Question: ## Background
Google has recently published a new version of Android, which has a contact app that look like this :

## The problem
I need to mimic this kind of list, but I can't find out how to do it well.
This consists of 3 main components:
1. the stickey titles, which stay as long as the top contact has the name that starts with this letter.
2. The circular photos or circle+letter (for contacts that don't have photos)
3. the PagerTitleStrip, which has uniform spacing between the items, and tries to show them all on the screen (or allow to scroll if needed).
## What I've found
1. There are plenty of third party libraries, but that handle stickey-headers, which are a part of the items of the listView itself. They don't have the title on the left, but on the top of the items. Here, the left side moves in a different way than the right side. It can stick, and if there is no need to stick (because the section has one item, for example) it scrolls.
2. I've noticed that for the circular photos, I can use the new (?) class called "RoundedBitmapDrawableFactory" (which creates "RoundedBitmapDrawable" ). This will probably allow me to put a photo into a circular shape nicely. However, it won't work for letters (used for contacts that don't have a photo), but I think I can put a textView on top, and set the background to a color. Also, I've noticed that in order to use the "RoundedBitmapDrawable" well (to make it truly circular), I must provide it with a square sized bitmap. Otherwise, it will have a weird shape.
3. I've tried using "setTextSpacing" to minimize the space between the items, but it doesn't seem to work. I also couldn't find any way to style/customize the PagerTitleStrip to be like on the contacts app. I've also tried using "PagerTabStrip" , but it also didn't help.
## The question
How can you mimic the way that Google has implemented this screen?
More specifically:
1. How can I make the left side behave like on the contacts app?
2. Is this the best way to implement the circular photo? Do I really have to crop the bitmap into a square before using the special drawable ? Are there any design guidelines for which colors to use? Is there a more official way to use the circle-text cell?
3. How do you style the PagerTitleStrip to have the same look&feel as on the contacts app?
---
## Github project
EDIT: for #1 and #2, I've made a project on Github, <URL>.
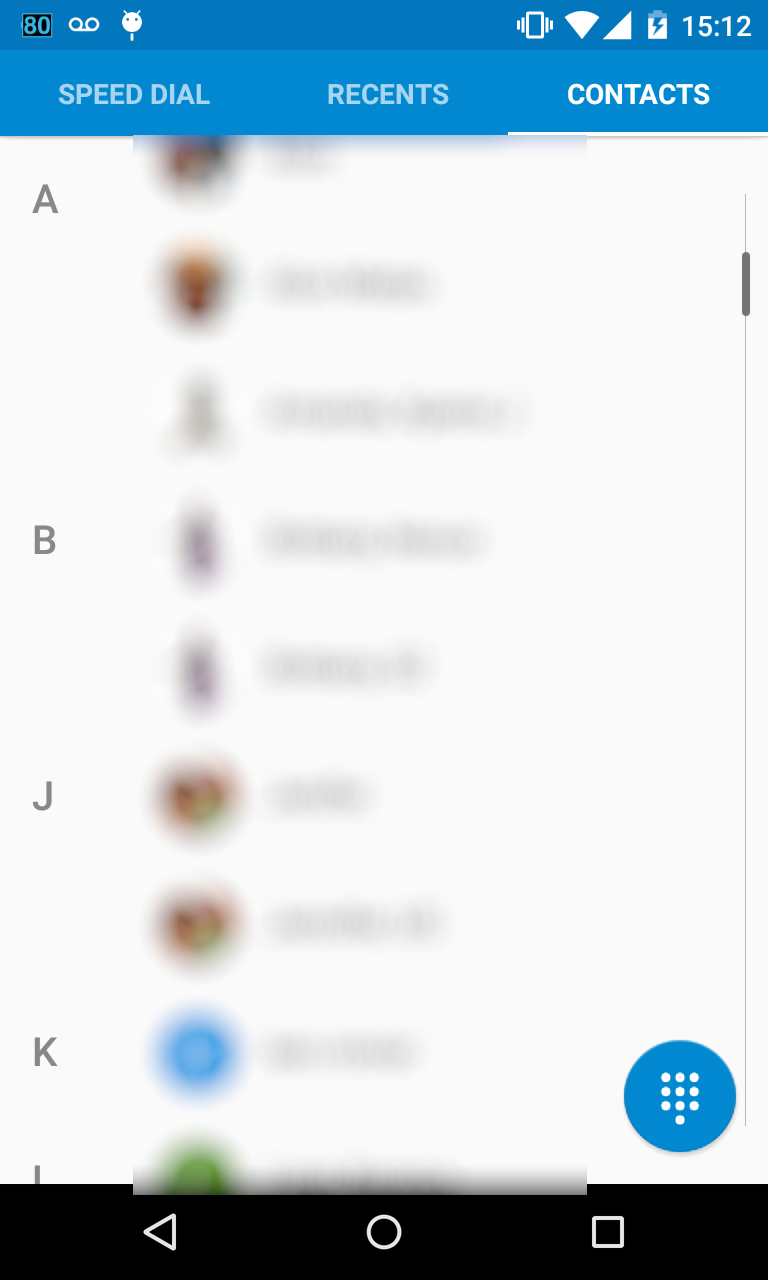
Answer: ok, I've managed to solve all of the issues I've written about:
1.I changed the way that the third party library works (I don't remember where I got the library from, but <URL> , by changing the layout of each row, so that the header would be on the left of the content itself. It's just a matter of a layout XML file and you're pretty much done. Maybe I will publish a nice library for both of those solutions.
2.This is the view I've made. It's not an official implementation (didn't find any), so I made something by myself. It can be more efficient, but at least it's quite easy to understand and also quite flexible:
'''
public class CircularView extends ViewSwitcher {
private ImageView mImageView;
private TextView mTextView;
private Bitmap mBitmap;
private CharSequence mText;
private int mBackgroundColor = 0;
private int mImageResId = 0;
public CircularView(final Context context) {
this(context, null);
}
public CircularView(final Context context, final AttributeSet attrs) {
super(context, attrs);
addView(mImageView = new ImageView(context), new FrameLayout.LayoutParams(LayoutParams.MATCH_PARENT,
LayoutParams.MATCH_PARENT, Gravity.CENTER));
addView(mTextView = new TextView(context), new FrameLayout.LayoutParams(LayoutParams.MATCH_PARENT,
LayoutParams.MATCH_PARENT, Gravity.CENTER));
mTextView.setGravity(Gravity.CENTER);
if (isInEditMode())
setTextAndBackgroundColor("", 0xFFff0000);
}
@Override
protected void onMeasure(final int widthMeasureSpec, final int heightMeasureSpec) {
super.onMeasure(widthMeasureSpec, heightMeasureSpec);
final int measuredWidth = getMeasuredWidth();
final int measuredHeight = getMeasuredHeight();
if (measuredWidth != 0 && measuredHeight != 0)
drawContent(measuredWidth, measuredHeight);
}
@SuppressWarnings("deprecation")
private void drawContent(final int measuredWidth, final int measuredHeight) {
ShapeDrawable roundedBackgroundDrawable = null;
if (mBackgroundColor != 0) {
roundedBackgroundDrawable = new ShapeDrawable(new OvalShape());
roundedBackgroundDrawable.getPaint().setColor(mBackgroundColor);
roundedBackgroundDrawable.setIntrinsicHeight(measuredHeight);
roundedBackgroundDrawable.setIntrinsicWidth(measuredWidth);
roundedBackgroundDrawable.setBounds(new Rect(0, 0, measuredWidth, measuredHeight));
}
if (mImageResId != 0) {
mImageView.setBackgroundDrawable(roundedBackgroundDrawable);
mImageView.setImageResource(mImageResId);
mImageView.setScaleType(ScaleType.CENTER_INSIDE);
} else if (mText != null) {
mTextView.setText(mText);
mTextView.setBackgroundDrawable(roundedBackgroundDrawable);
// mTextView.setPadding(0, measuredHeight / 4, 0, measuredHeight / 4);
mTextView.setTextSize(measuredHeight / 5);
} else if (mBitmap != null) {
mImageView.setScaleType(ScaleType.FIT_CENTER);
mImageView.setBackgroundDrawable(roundedBackgroundDrawable);
mBitmap = ThumbnailUtils.extractThumbnail(mBitmap, measuredWidth, measuredHeight);
final RoundedBitmapDrawable roundedBitmapDrawable = RoundedBitmapDrawableFactory.create(getResources(),
mBitmap);
roundedBitmapDrawable.setCornerRadius((measuredHeight + measuredWidth) / 4);
mImageView.setImageDrawable(roundedBitmapDrawable);
}
resetValuesState(false);
}
public void setTextAndBackgroundColor(final CharSequence text, final int backgroundColor) {
resetValuesState(true);
while (getCurrentView() != mTextView)
showNext();
this.mBackgroundColor = backgroundColor;
mText = text;
final int height = getHeight(), width = getWidth();
if (height != 0 && width != 0)
drawContent(width, height);
}
public void setImageResource(final int imageResId, final int backgroundColor) {
resetValuesState(true);
while (getCurrentView() != mImageView)
showNext();
mImageResId = imageResId;
this.mBackgroundColor = backgroundColor;
final int height = getHeight(), width = getWidth();
if (height != 0 && width != 0)
drawContent(width, height);
}
public void setImageBitmap(final Bitmap bitmap) {
setImageBitmapAndBackgroundColor(bitmap, 0);
}
public void setImageBitmapAndBackgroundColor(final Bitmap bitmap, final int backgroundColor) {
resetValuesState(true);
while (getCurrentView() != mImageView)
showNext();
this.mBackgroundColor = backgroundColor;
mBitmap = bitmap;
final int height = getHeight(), width = getWidth();
if (height != 0 && width != 0)
drawContent(width, height);
}
private void resetValuesState(final boolean alsoResetViews) {
mBackgroundColor = mImageResId = 0;
mBitmap = null;
mText = null;
if (alsoResetViews) {
mTextView.setText(null);
mTextView.setBackgroundDrawable(null);
mImageView.setImageBitmap(null);
mImageView.setBackgroundDrawable(null);
}
}
public ImageView getImageView() {
return mImageView;
}
public TextView getTextView() {
return mTextView;
}
}
'''
3.I've found a nice library that does it, called <URL> . Didn't find an official way to style the native one, though.
Another way is to look at Google's sample which is available right within Android-Studio, and is called "SlidingTabLayout". It shows how it's done.
EDIT: a better library for #3 is <URL>, called "PagerSlidingTabStrip" too.